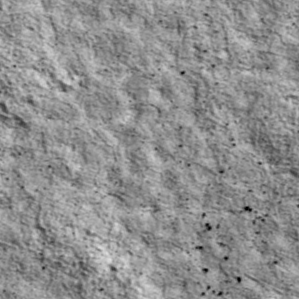
Label: non_frost